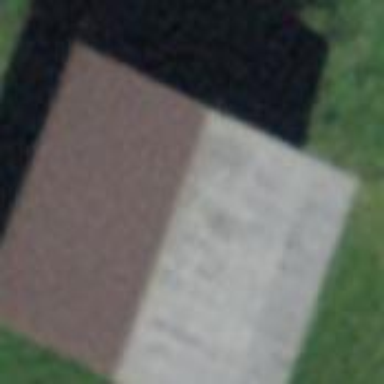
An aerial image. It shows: Rural barn.